Question: I am updating the Navigation Drawer in my app. I want to add section dividers as the Gmail App has. How do I add them? Just add them as views, which is a simple approach. But, i want to know, is it the correct approach?
Gmail App:

Right now, I am using a listview with a header view.
My current xml:
'''
<android.support.v4.widget.DrawerLayout xmlns:android="http://schemas.android.com/apk/res/android"
android:id="@+id/drawer_layout"
android:layout_width="match_parent"
android:layout_height="match_parent" >
<LinearLayout
android:layout_width="match_parent"
android:layout_height="match_parent"
android:orientation="vertical" >
<include
android:id="@+id/toolbar"
layout="@layout/toolbar_with_spinner" />
<FrameLayout
android:id="@+id/fragment_container"
android:layout_width="match_parent"
android:layout_height="match_parent" >
</FrameLayout>
</LinearLayout>
<ListView
android:id="@+id/listview_drawer"
android:layout_width="match_parent"
android:layout_height="match_parent"
android:layout_gravity="start"
android:background="@color/white"
android:choiceMode="singleChoice"
android:divider="@null"
android:dividerHeight="0dp" />
</android.support.v4.widget.DrawerLayout>
'''
What is the correct approach of achieving something like the Gmail Navigation?
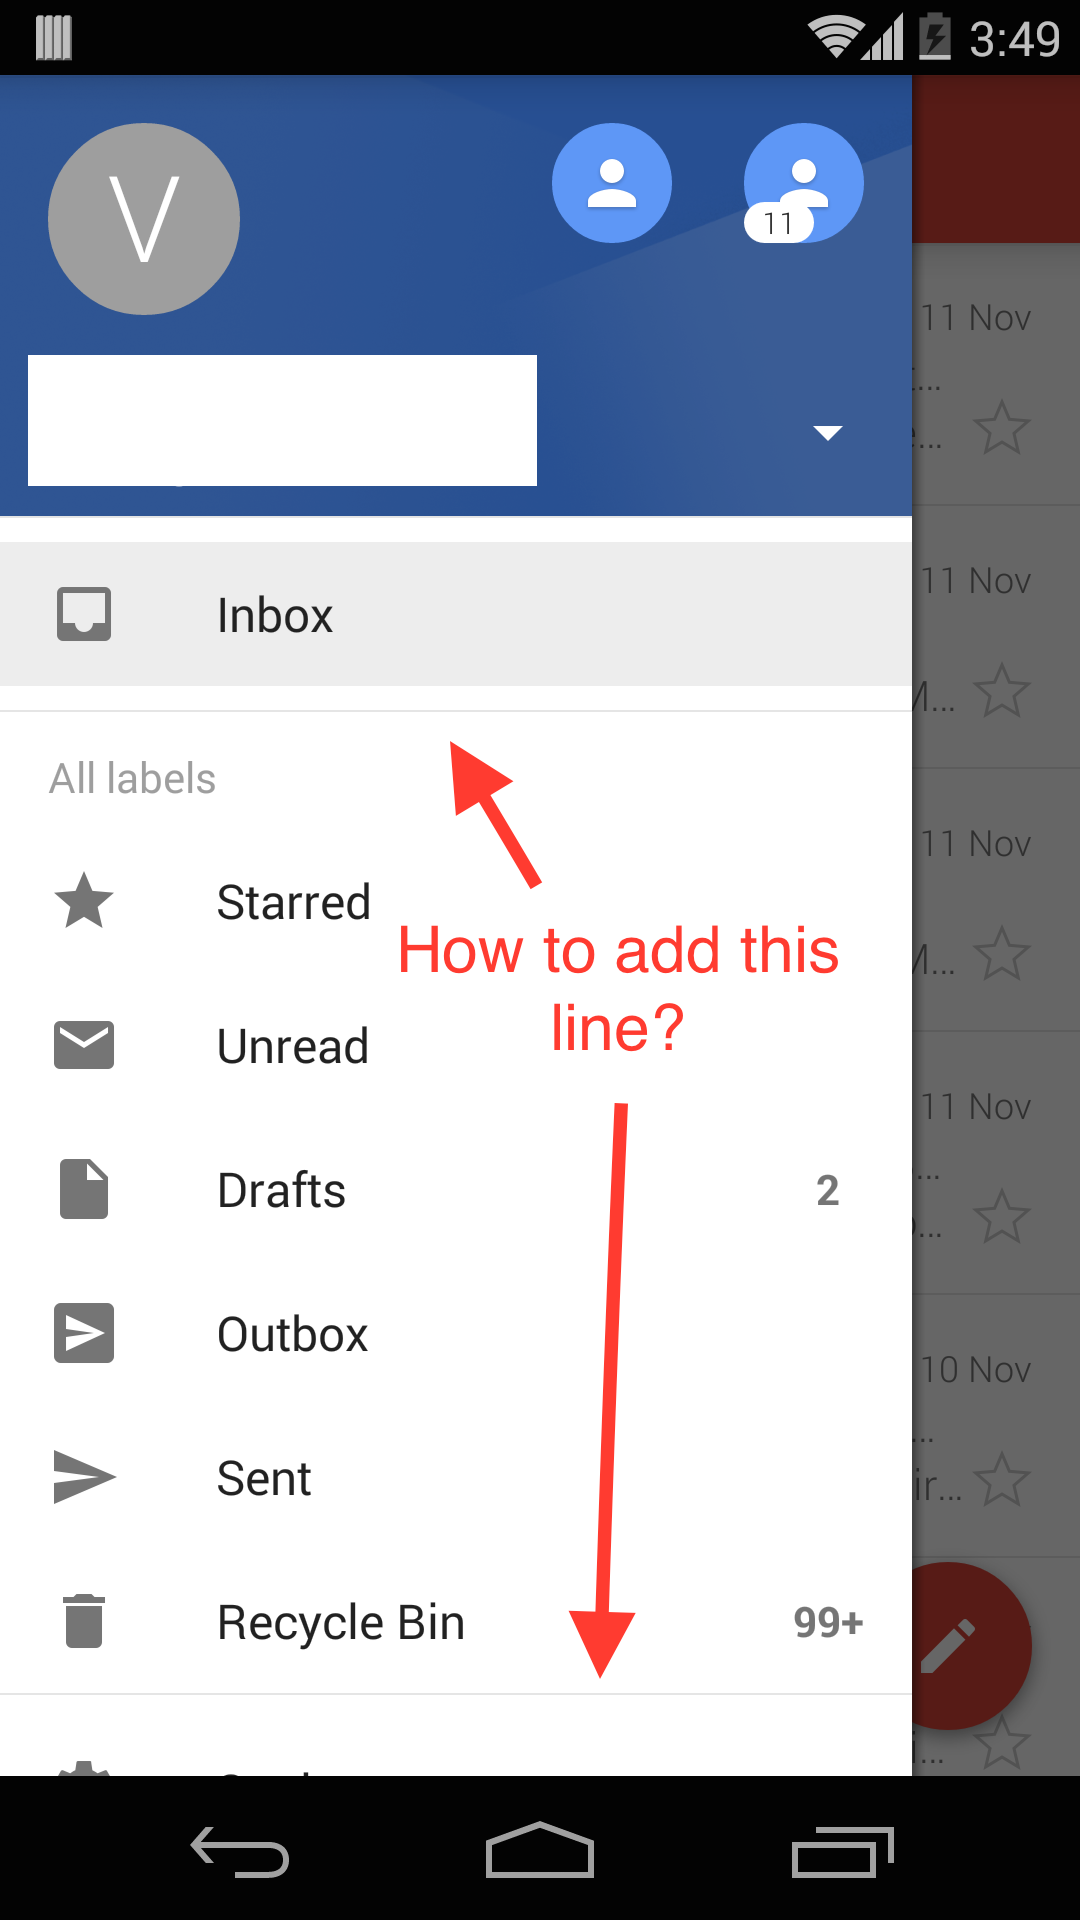
Answer: I used headerview and footerview to add the image on top and divider at the bottom. The divider is a View.
drawer_list_footer_divider.xml
'''
<?xml version="1.0" encoding="utf-8"?>
<LinearLayout xmlns:android="http://schemas.android.com/apk/res/android"
android:layout_width="match_parent"
android:layout_height="match_parent"
android:layout_gravity="bottom"
android:background="@android:color/white"
android:orientation="vertical" >
<View
android:id="@+id/left_viewline"
android:layout_width="match_parent"
android:layout_height="1dp"
android:layout_marginTop="10dp"
android:background="?android:attr/listDivider" />
</LinearLayout>
'''
drawer_list_footer_view.xml
'''
<?xml version="1.0" encoding="utf-8"?>
<LinearLayout xmlns:android="http://schemas.android.com/apk/res/android"
android:layout_width="match_parent"
android:layout_height="50dp"
android:layout_gravity="bottom"
android:background="@android:color/white"
android:gravity="center_vertical"
android:orientation="horizontal"
android:paddingLeft="5dp"
android:paddingRight="5dp" >
<ImageView
android:id="@+id/imageView_settings"
android:layout_width="25dp"
android:layout_height="25dp"
android:contentDescription="@string/empty"
android:src="@drawable/ic_action_settings" />
<TextView
android:id="@+id/textView_settings"
android:layout_width="wrap_content"
android:layout_height="wrap_content"
android:ellipsize="end"
android:padding="10dp"
android:singleLine="true"
android:text="@string/action_settings" />
</LinearLayout>
'''
and in my code:
'''
private void setUpHeaderAndFooter() {
LayoutInflater inflater = getLayoutInflater();
View header = (View) inflater.inflate(R.layout.drawer_list_header_view,
mDrawerList, false);
mDrawerList.addHeaderView(header, null, false);
View footer_divider = (View) inflater.inflate(
R.layout.drawer_list_footer_divider, null, false);
mDrawerList.addFooterView(footer_divider, null, false);
// This view is Settings view
View footer = (View) inflater.inflate(R.layout.drawer_list_footer_view,
mDrawerList, false);
footer.setOnClickListener(new OnClickListener() {
@Override
public void onClick(View v) {
if (mDrawerLayout.isDrawerOpen(Gravity.LEFT)) {
mDrawerLayout.closeDrawer(Gravity.LEFT);
}
if (android.os.Build.VERSION.SDK_INT < 11) {
startActivity(new Intent(MainActivity.this,
Settings1Activity.class)
.setFlags(Intent.FLAG_ACTIVITY_REORDER_TO_FRONT));
} else {
startActivity(new Intent(MainActivity.this,
Settings2Activity.class)
.setFlags(Intent.FLAG_ACTIVITY_REORDER_TO_FRONT));
}
}
});
mDrawerList.addFooterView(footer, null, true);
}
'''